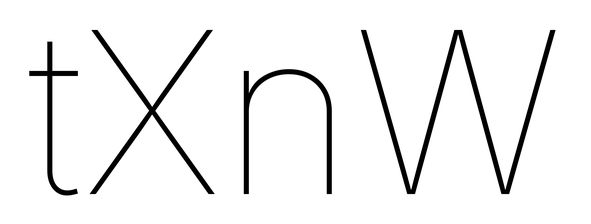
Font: Inter_Thin